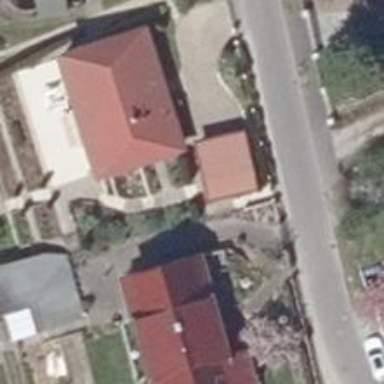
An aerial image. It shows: Detached building.